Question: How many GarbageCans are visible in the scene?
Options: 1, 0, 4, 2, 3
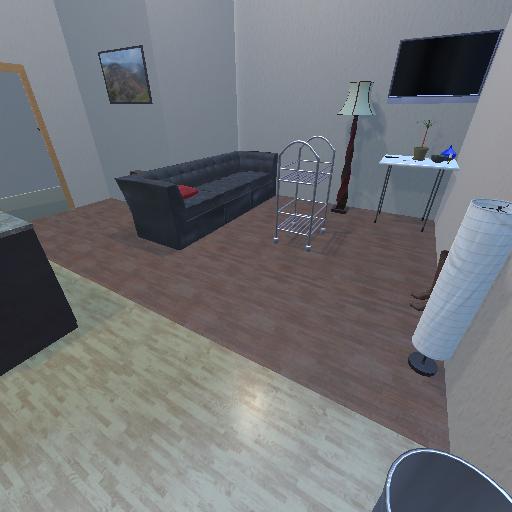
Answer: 1